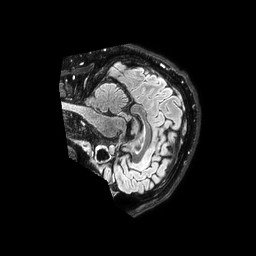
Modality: FLAIR
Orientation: sagittal
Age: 19
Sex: male
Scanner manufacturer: philips
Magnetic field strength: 3 T
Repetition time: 4.8 s
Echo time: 0.34 s